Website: home-depot
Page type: account-dashboard
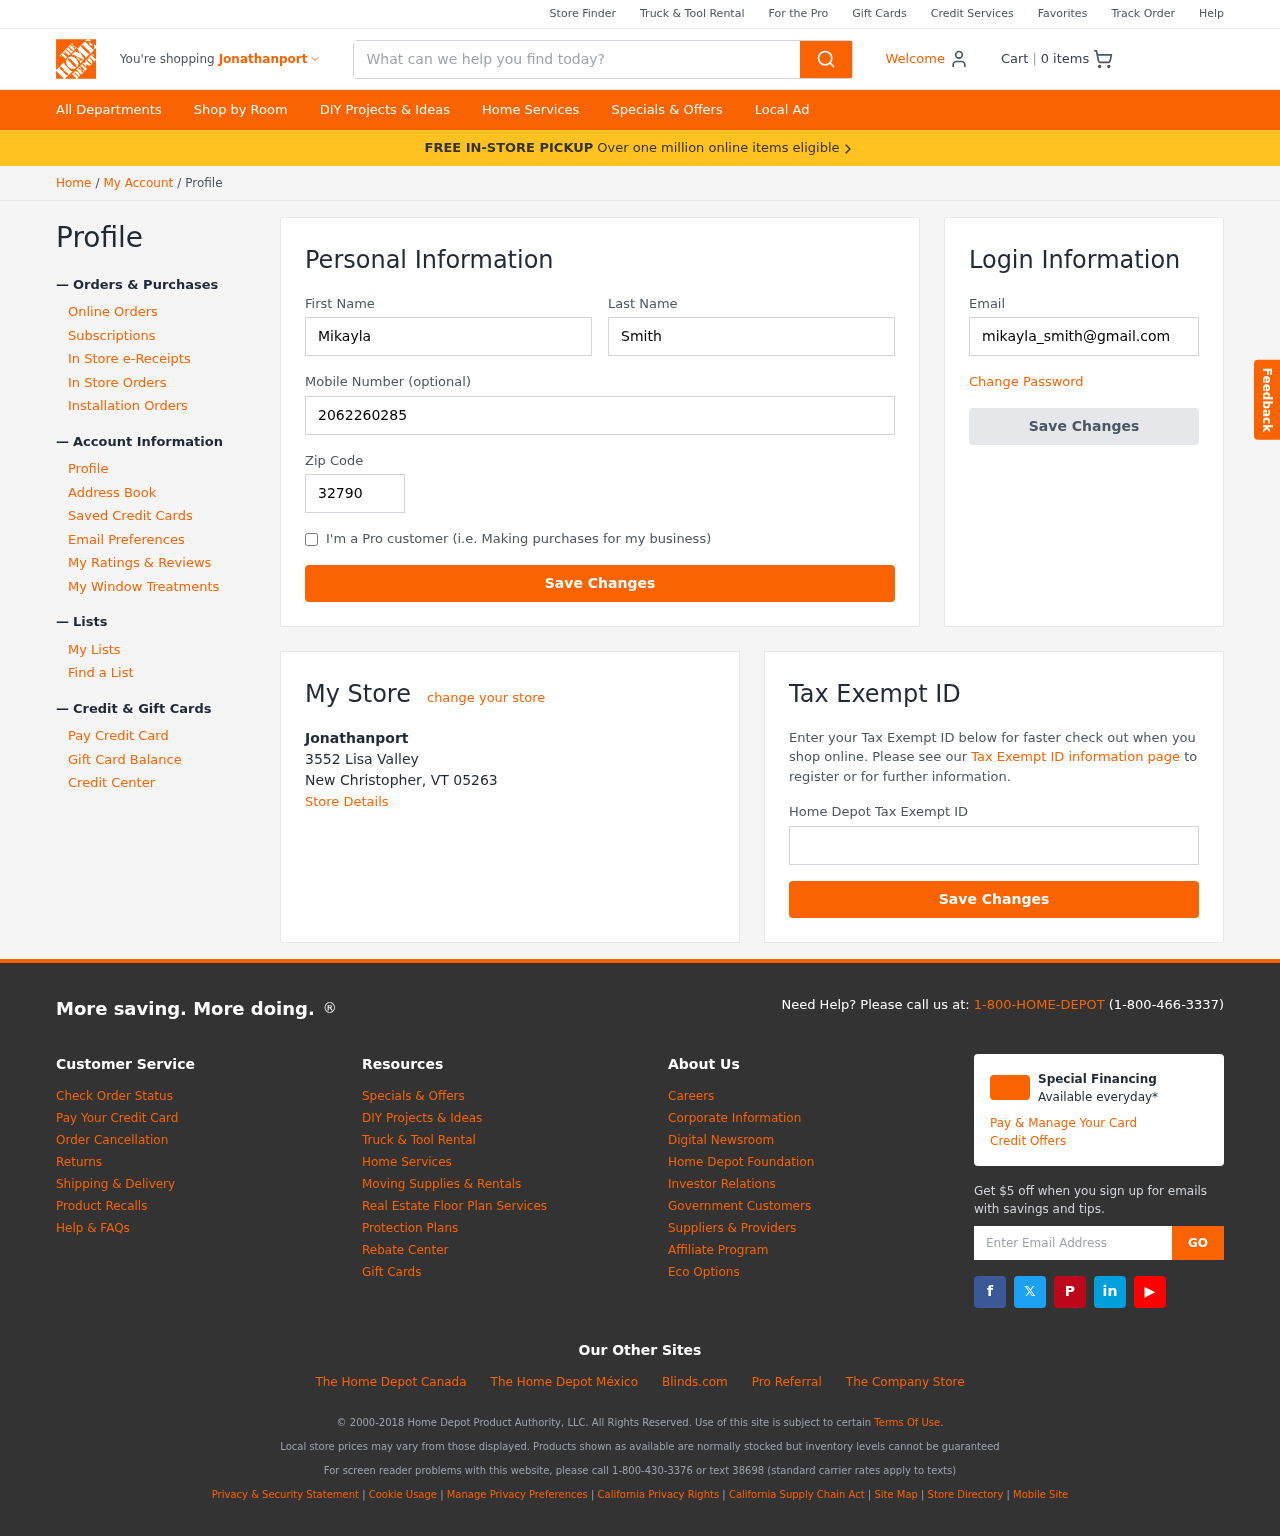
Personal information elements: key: PII_CITY
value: Jonathanport
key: PII_EMAIL
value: mikayla_smith@gmail.com
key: PII_FIRSTNAME
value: Mikayla
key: PII_LASTNAME
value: Smith
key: PII_LOCATION1_CITY_STATE_ZIP
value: New Christopher, VT 05263
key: PII_LOCATION1_NAME
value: Jonathanport
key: PII_LOCATION1_STREET
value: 3552 Lisa Valley
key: PII_PHONE
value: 2062260285
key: PII_POSTCODE
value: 32790
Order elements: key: ORDER_NUM_ITEMS
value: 0
Search elements: key: HEADER_SEARCH
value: What can we help you find today?